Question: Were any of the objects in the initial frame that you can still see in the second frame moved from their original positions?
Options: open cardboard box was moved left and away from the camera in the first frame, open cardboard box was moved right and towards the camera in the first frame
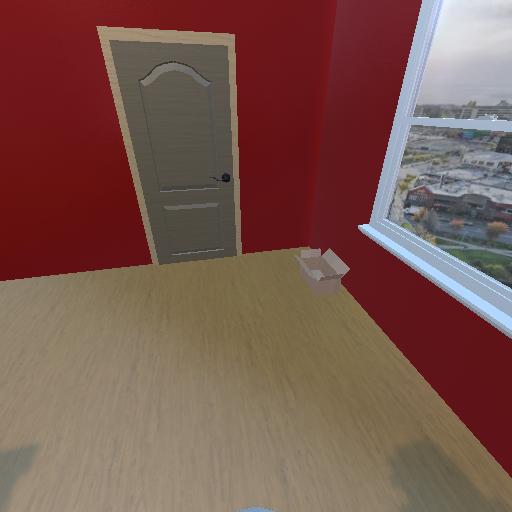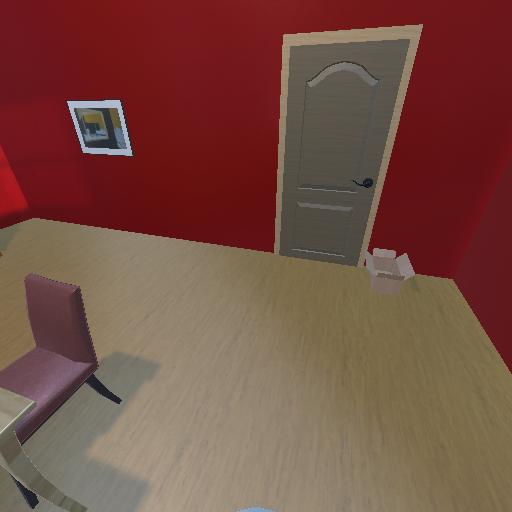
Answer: open cardboard box was moved left and away from the camera in the first frame